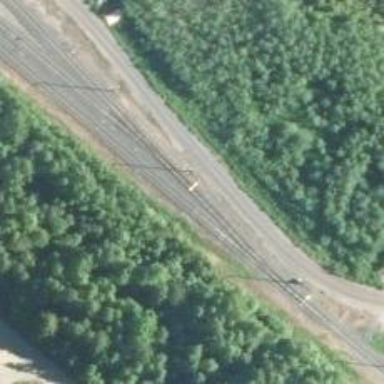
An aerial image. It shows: Railway siding for service.